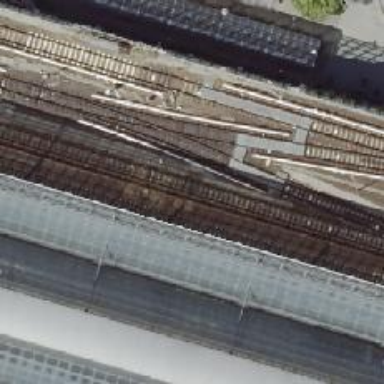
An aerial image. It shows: Wedge is used for the railway derail.